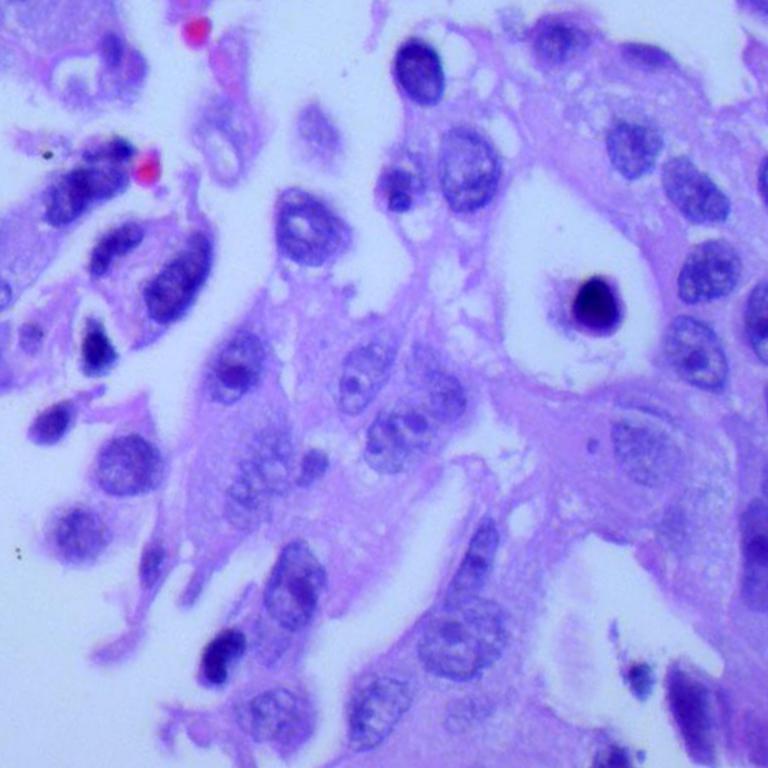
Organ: lung
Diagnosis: adenocarcinomas